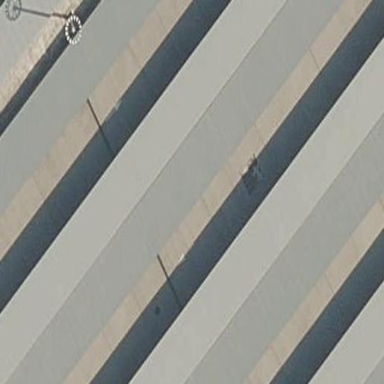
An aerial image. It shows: Carport building.